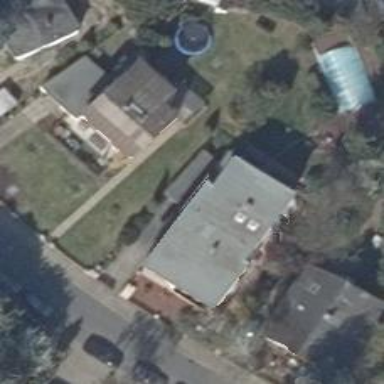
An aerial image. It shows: Simple and straightforward house.